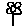
Label: flower